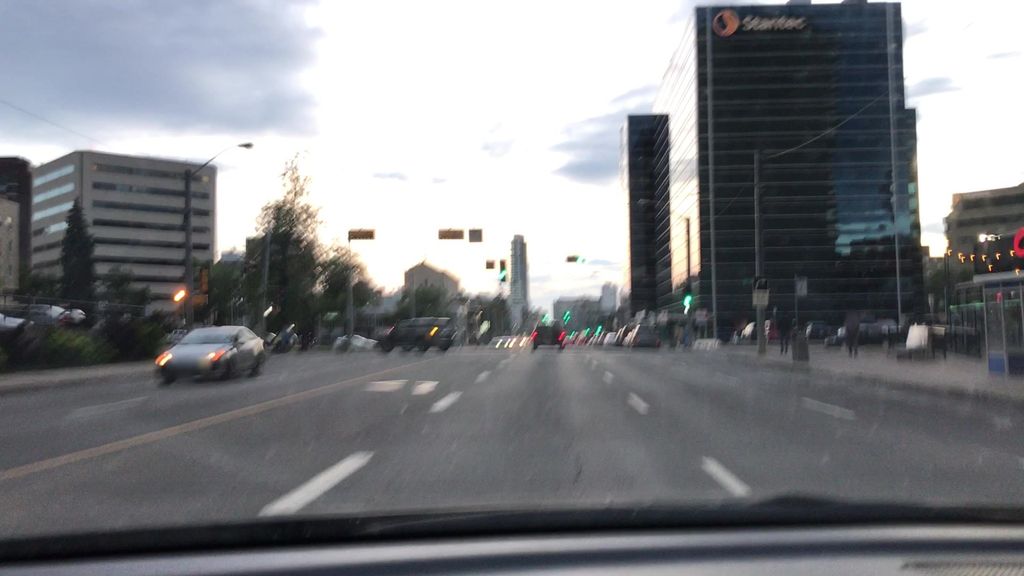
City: edmonton